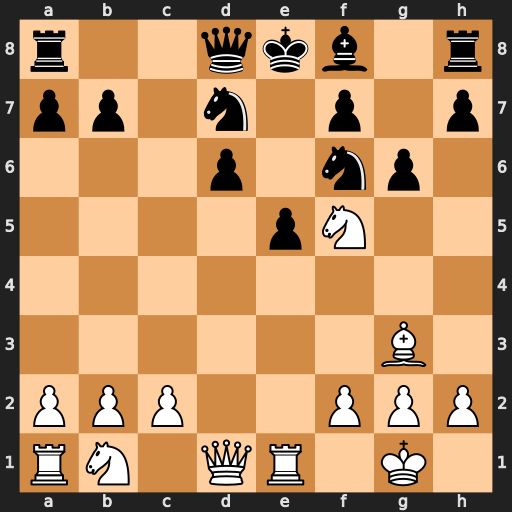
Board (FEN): r2qkb1r/pp1n1p1p/3p1np1/4pN2/8/6B1/PPP2PPP/RN1QR1K1
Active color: w
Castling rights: kq
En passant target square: -
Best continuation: Nxd6+ Bxd6 Qxd6